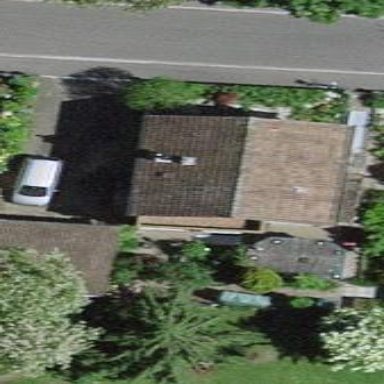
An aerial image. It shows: Detached building.